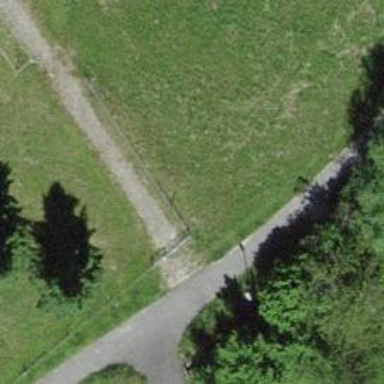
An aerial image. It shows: Paved footway.